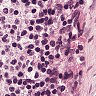
Metastatic tissue present: no